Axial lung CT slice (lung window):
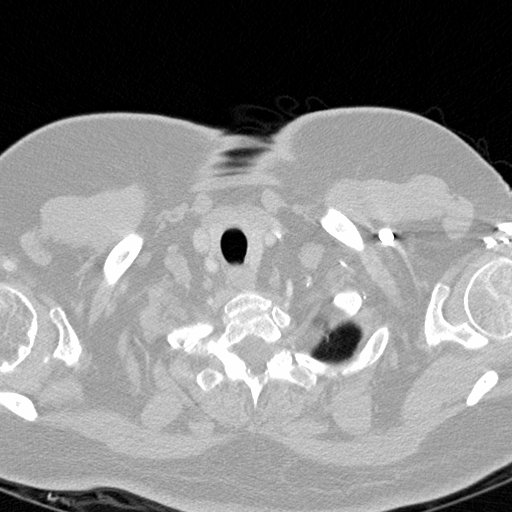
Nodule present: no